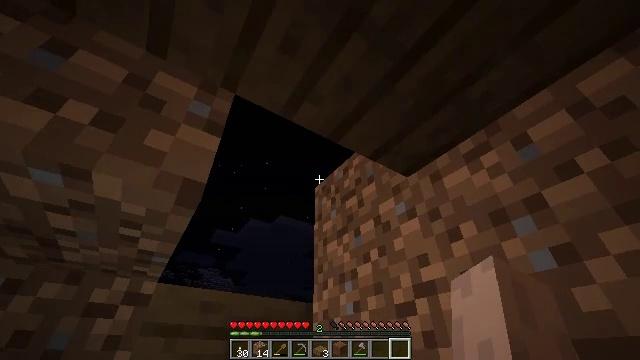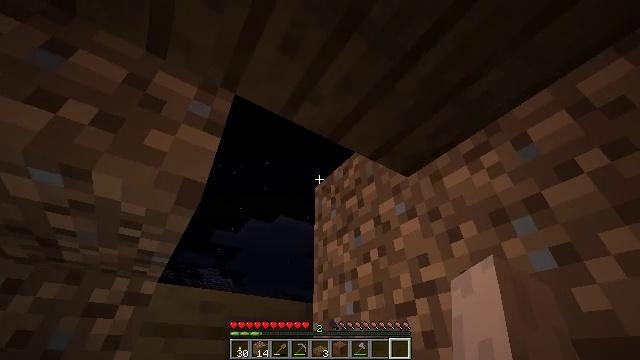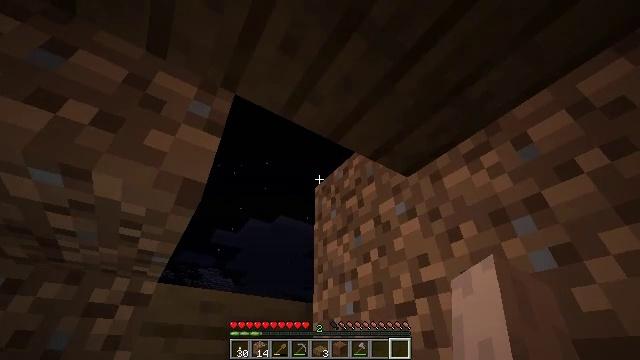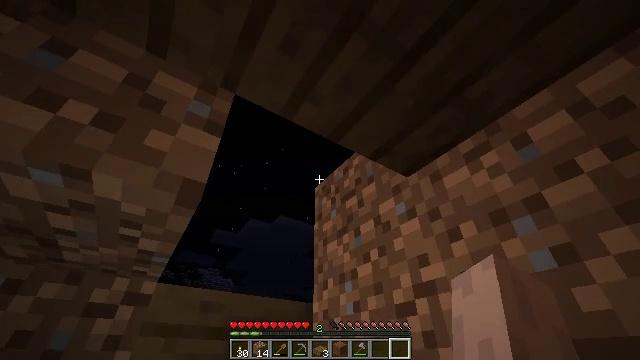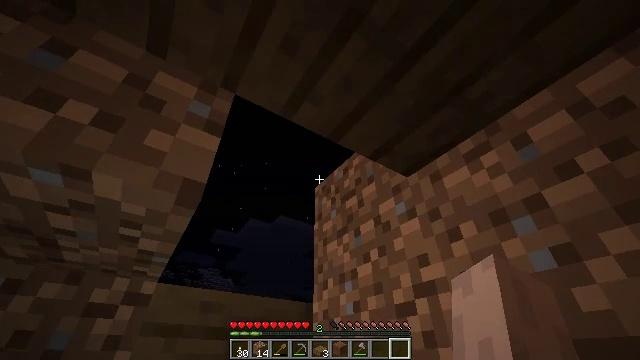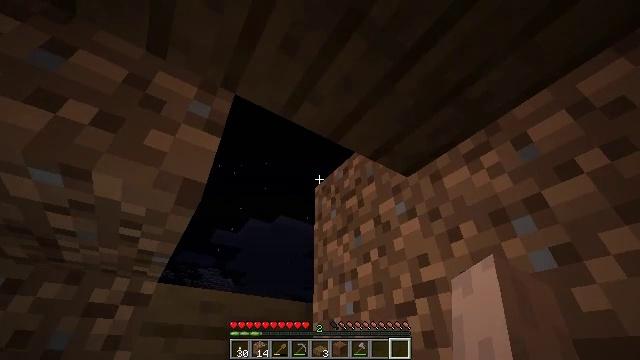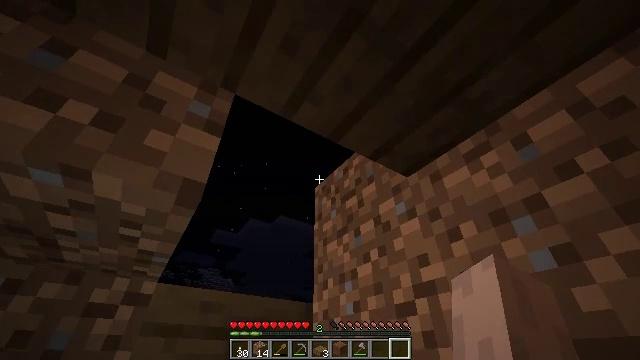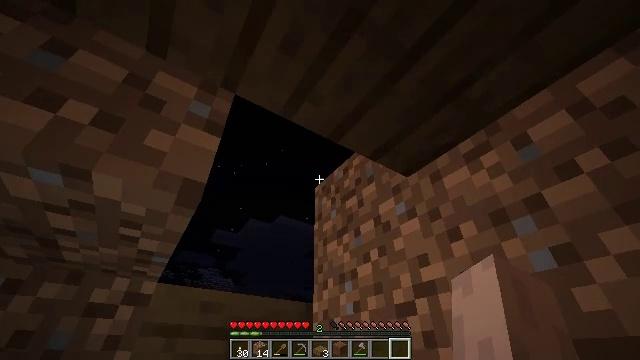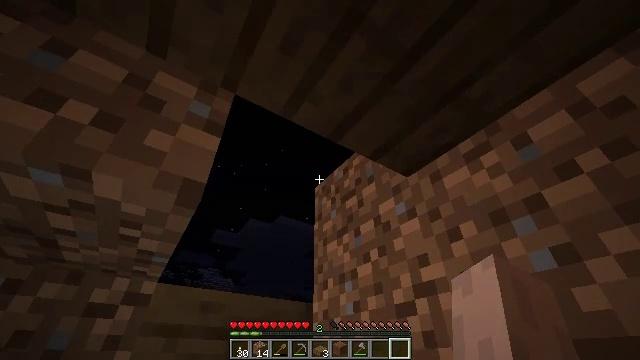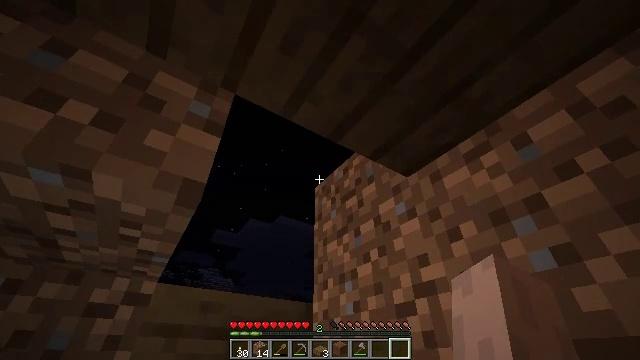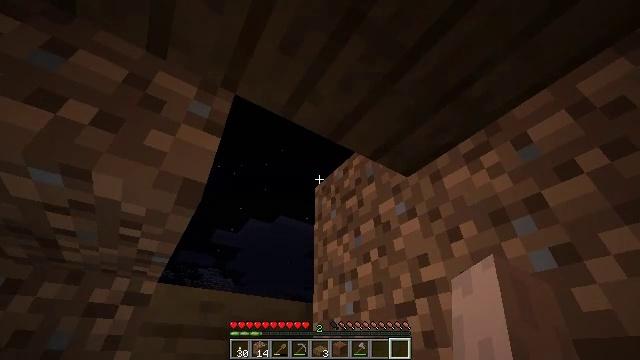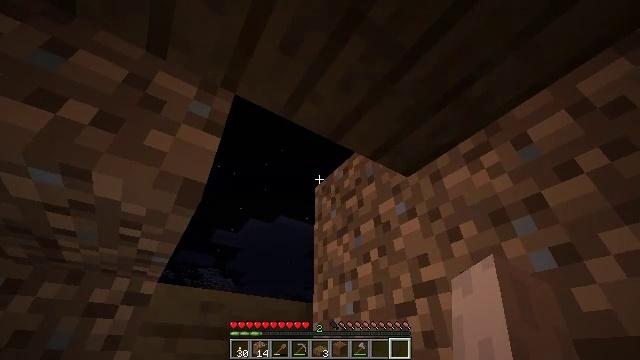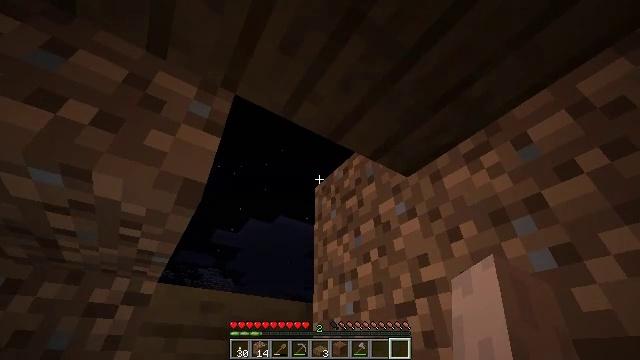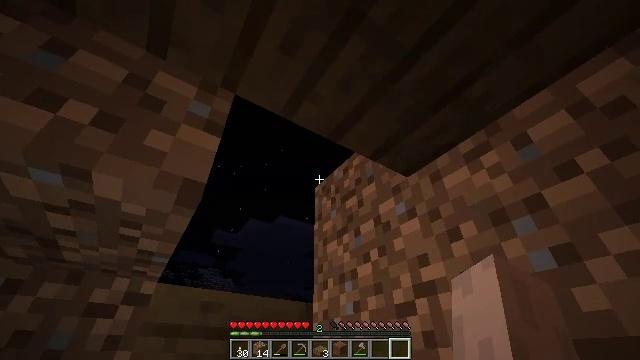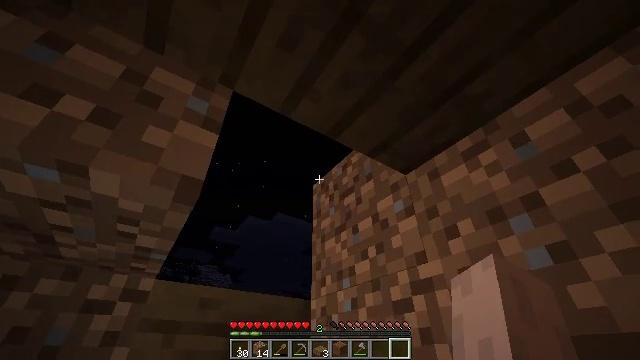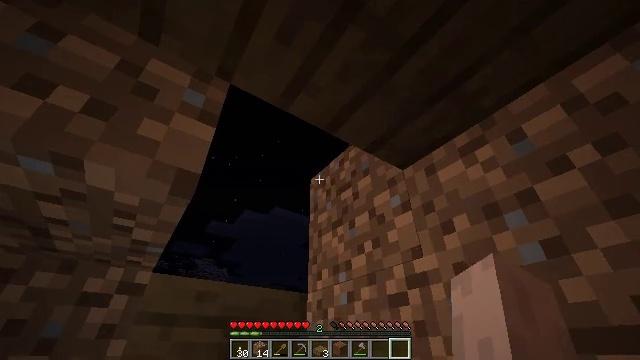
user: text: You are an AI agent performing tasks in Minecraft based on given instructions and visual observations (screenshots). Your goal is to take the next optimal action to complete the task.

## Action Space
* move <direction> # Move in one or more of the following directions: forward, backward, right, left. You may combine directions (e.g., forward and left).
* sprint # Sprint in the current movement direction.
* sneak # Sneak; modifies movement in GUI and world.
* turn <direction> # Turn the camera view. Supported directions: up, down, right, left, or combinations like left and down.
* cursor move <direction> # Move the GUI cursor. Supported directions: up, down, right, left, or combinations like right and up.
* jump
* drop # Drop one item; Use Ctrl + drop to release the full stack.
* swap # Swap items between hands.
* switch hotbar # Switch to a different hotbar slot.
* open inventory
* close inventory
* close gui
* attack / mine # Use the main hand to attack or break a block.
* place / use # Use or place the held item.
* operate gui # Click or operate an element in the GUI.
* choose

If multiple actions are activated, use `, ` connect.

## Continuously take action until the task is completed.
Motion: motion action
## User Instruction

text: Mine the spruce slab.
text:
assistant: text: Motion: no_op
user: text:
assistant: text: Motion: no_op
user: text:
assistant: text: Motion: no_op
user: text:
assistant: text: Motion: no_op
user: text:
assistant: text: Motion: no_op
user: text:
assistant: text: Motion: no_op
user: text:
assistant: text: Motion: no_op
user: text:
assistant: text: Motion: no_op
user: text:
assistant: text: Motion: no_op
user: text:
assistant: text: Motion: no_op
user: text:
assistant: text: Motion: no_op
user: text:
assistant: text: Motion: no_op
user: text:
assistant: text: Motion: no_op
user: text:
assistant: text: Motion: no_op
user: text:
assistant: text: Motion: turn down
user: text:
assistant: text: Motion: turn right and down
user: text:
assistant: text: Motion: turn right and down
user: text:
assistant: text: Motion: turn right and down
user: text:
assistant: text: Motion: turn right and down
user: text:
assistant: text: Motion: no_op
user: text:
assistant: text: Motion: no_op
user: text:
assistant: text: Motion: no_op
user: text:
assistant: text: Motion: no_op
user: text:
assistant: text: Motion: no_op
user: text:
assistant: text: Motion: no_op
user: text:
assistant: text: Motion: no_op
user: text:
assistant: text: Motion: no_op
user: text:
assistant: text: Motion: no_op
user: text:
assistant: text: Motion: no_op
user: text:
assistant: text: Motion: no_op